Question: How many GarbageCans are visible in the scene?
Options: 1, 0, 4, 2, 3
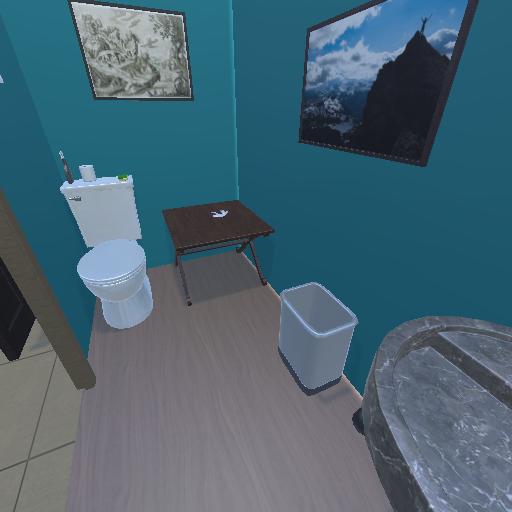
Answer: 1